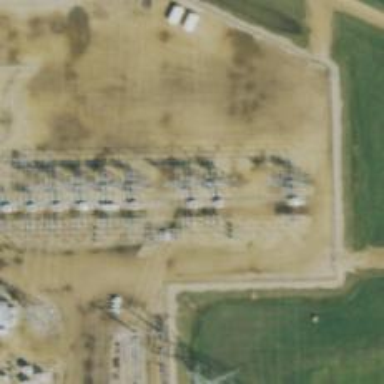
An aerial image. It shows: Switch used for power control.